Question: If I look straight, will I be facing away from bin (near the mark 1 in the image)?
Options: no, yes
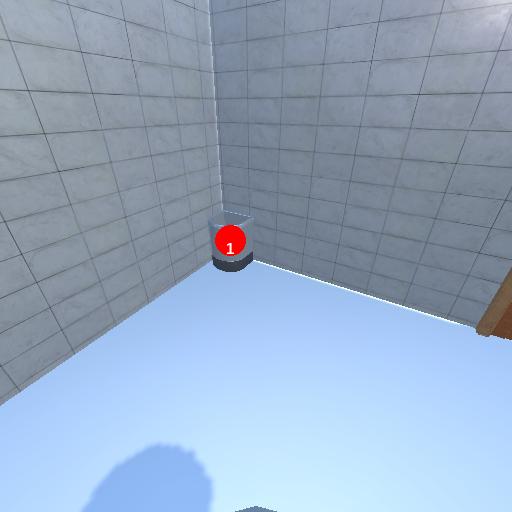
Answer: no